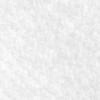
Label: no_change